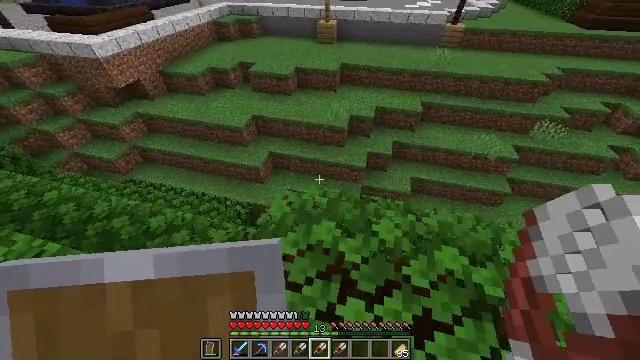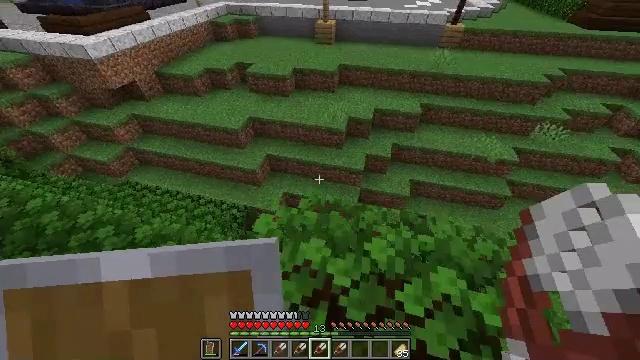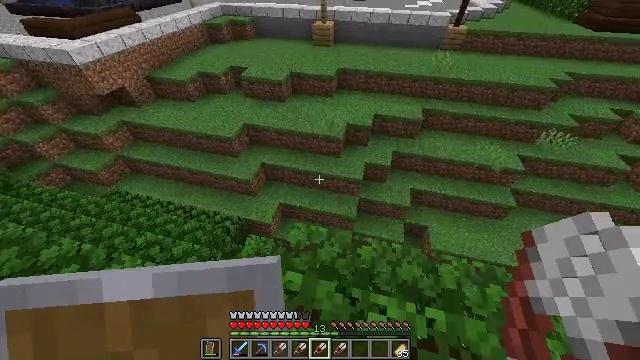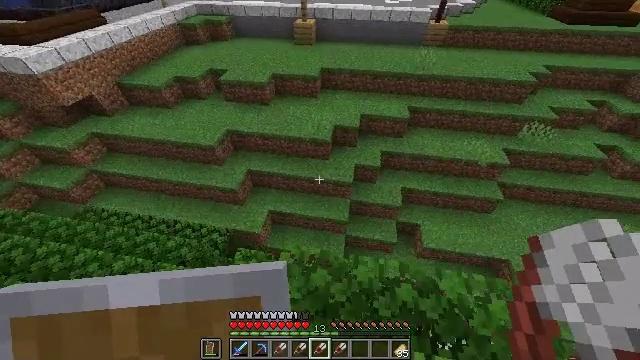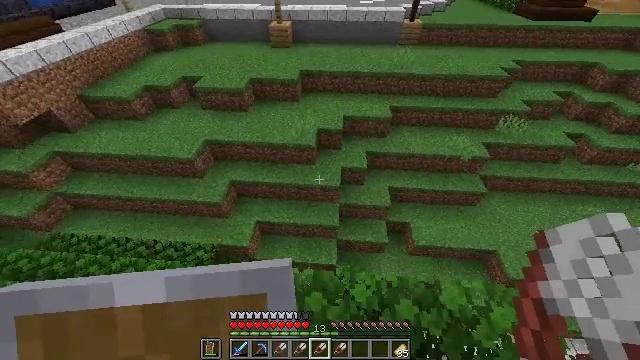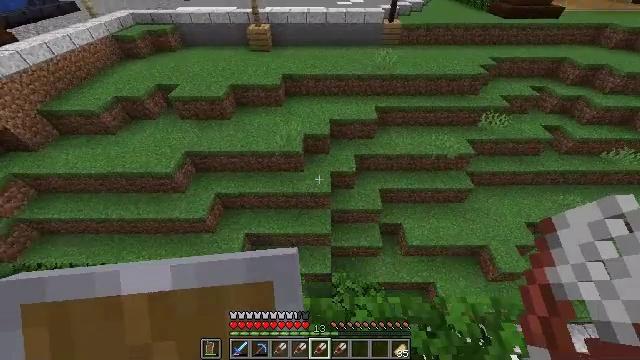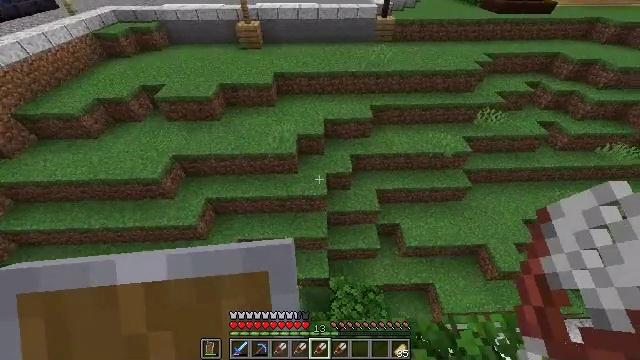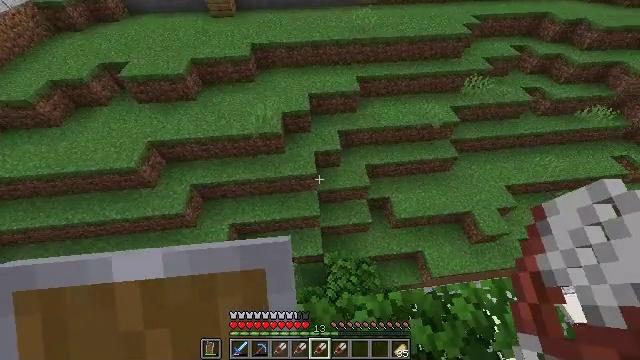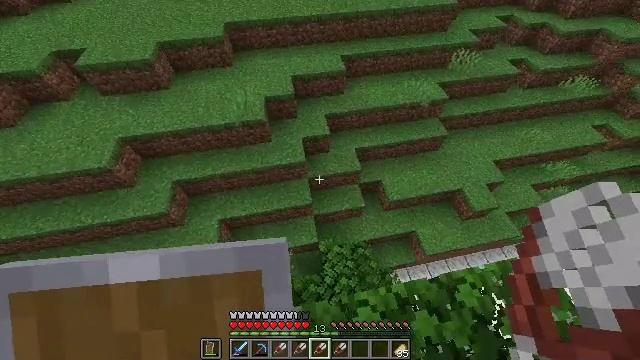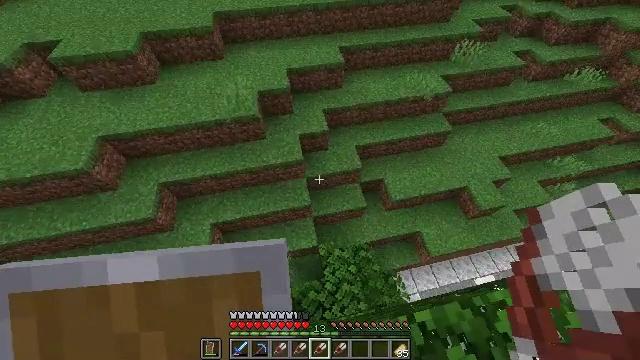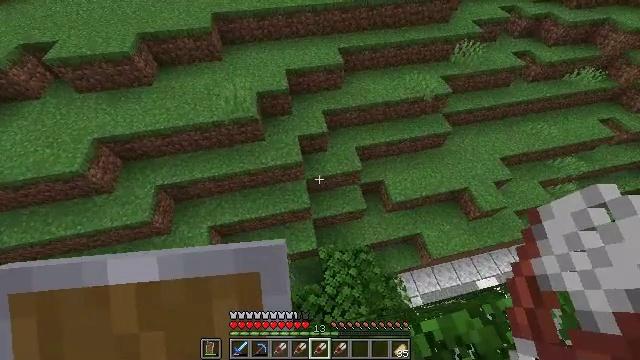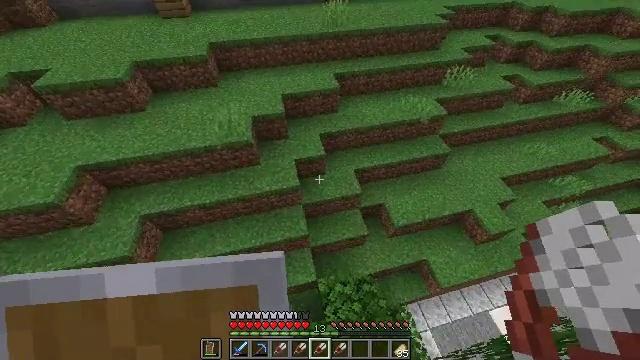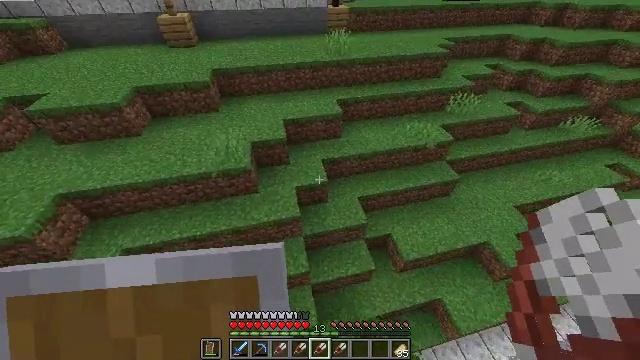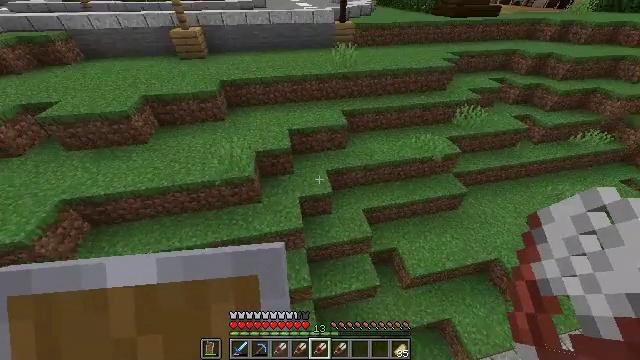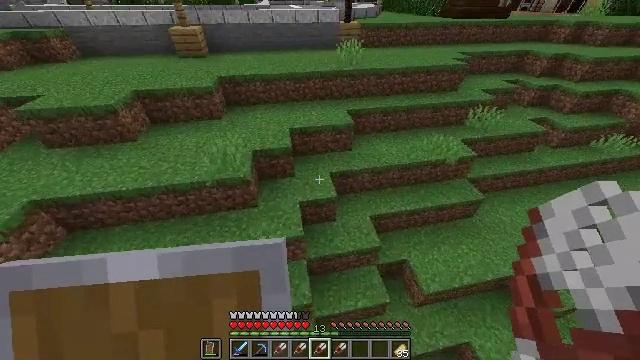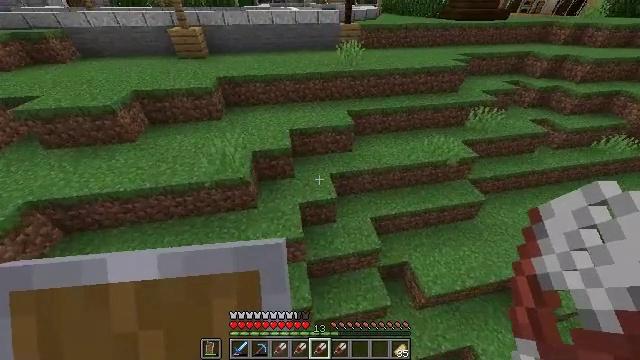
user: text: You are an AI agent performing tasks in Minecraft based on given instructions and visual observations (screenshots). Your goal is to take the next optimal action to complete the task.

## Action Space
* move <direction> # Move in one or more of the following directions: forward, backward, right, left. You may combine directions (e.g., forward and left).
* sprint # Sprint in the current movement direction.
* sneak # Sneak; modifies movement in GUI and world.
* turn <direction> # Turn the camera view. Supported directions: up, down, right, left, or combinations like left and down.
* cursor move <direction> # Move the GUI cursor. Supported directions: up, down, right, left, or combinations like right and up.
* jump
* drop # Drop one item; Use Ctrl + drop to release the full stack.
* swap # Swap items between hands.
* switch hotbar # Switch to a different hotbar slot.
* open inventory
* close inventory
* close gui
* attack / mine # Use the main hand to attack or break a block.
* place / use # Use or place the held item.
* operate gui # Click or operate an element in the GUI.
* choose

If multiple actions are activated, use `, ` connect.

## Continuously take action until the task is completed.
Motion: motion action
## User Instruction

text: Gather birch leaves using hands or shears.
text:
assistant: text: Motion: move forward
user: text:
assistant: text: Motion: move forward
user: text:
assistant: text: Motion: move forward, turn right
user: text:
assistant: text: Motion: move forward, turn right
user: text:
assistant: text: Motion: move forward, turn right
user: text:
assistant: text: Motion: move forward, turn right
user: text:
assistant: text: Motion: move forward, turn right and down
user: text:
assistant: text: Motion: move forward, turn right and down
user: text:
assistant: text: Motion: move forward, turn right
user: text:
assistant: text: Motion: move forward
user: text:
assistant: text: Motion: move forward, turn right and up
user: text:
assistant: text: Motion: move forward, turn up
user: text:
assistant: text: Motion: move forward, turn left and up, jump
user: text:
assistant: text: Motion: move forward, turn up, jump
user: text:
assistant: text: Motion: move forward, jump
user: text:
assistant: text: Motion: move forward, jump
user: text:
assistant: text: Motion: move forward, jump
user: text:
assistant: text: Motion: move forward, turn right and up, jump
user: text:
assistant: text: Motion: move forward, turn right, jump
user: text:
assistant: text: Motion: move forward, turn right, jump
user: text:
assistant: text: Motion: move forward, turn right and down, jump
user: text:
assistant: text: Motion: move forward, turn right and down, jump
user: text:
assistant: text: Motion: move forward, turn right and up, jump
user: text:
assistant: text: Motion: move forward, turn right and up, jump
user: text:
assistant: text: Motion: move forward, turn right and up, jump
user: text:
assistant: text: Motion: move forward, jump
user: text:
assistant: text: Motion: move forward, turn left, jump
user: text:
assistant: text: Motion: move forward, jump
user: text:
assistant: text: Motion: move forward, jump
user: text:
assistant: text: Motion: move forward, jump